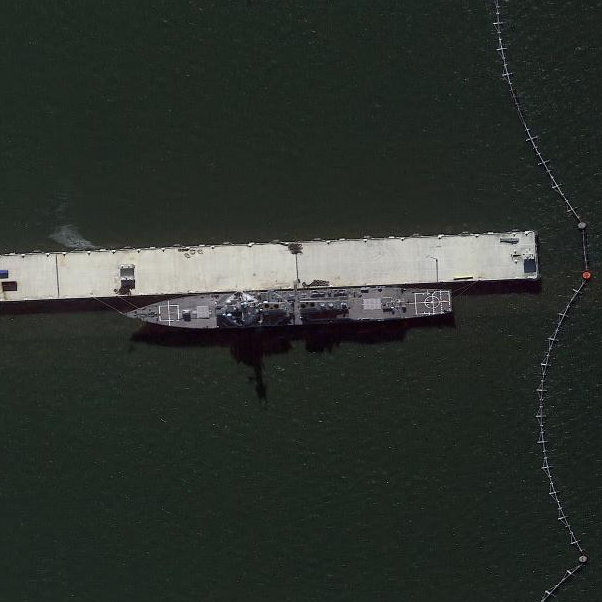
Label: destroyer